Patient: sex M, age 68
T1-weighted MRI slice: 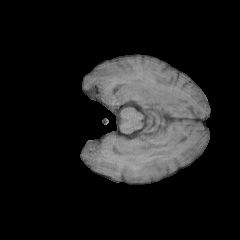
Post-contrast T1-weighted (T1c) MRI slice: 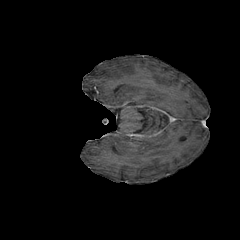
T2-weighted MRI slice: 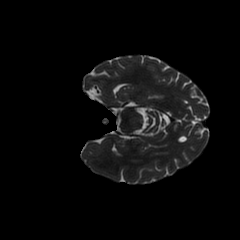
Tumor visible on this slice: no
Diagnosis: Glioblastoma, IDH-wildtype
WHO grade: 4